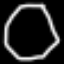
Label: octagon